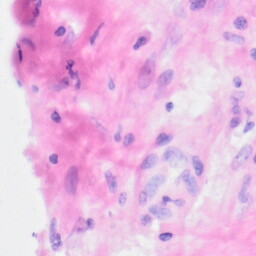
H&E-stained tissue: Kidney